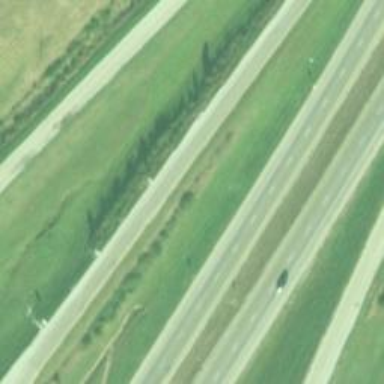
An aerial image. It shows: Motorway link.